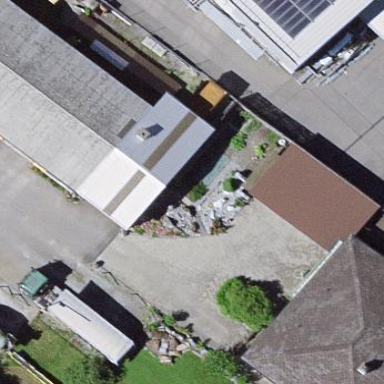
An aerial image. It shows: View of roof of building.